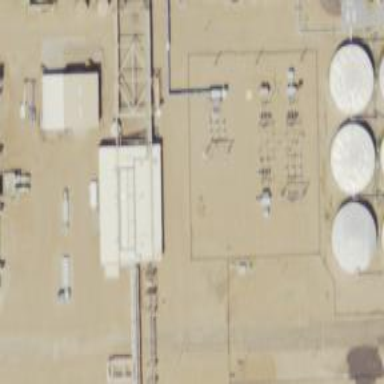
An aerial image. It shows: Power substation.